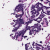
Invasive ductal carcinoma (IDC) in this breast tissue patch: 0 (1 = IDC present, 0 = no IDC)